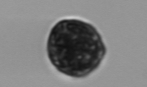
Label: Dinophyceae